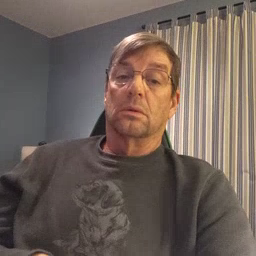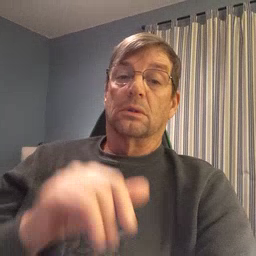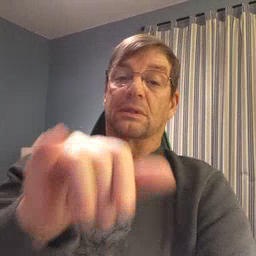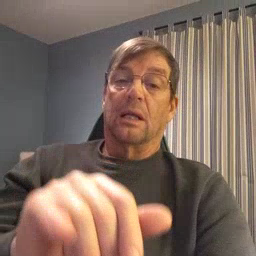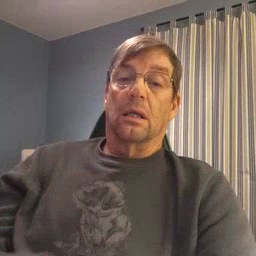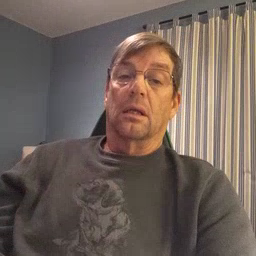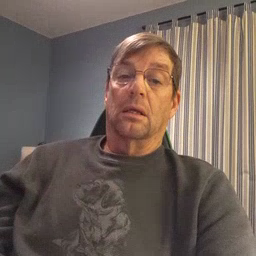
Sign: stay